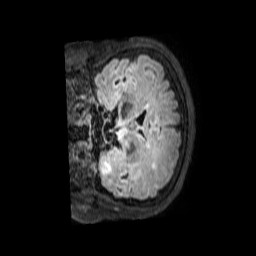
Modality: FLAIR
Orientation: coronal
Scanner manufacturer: philips
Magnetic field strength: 3 T
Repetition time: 4.8 s
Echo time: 0.2795 s